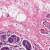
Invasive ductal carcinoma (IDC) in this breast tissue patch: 0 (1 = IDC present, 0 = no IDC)